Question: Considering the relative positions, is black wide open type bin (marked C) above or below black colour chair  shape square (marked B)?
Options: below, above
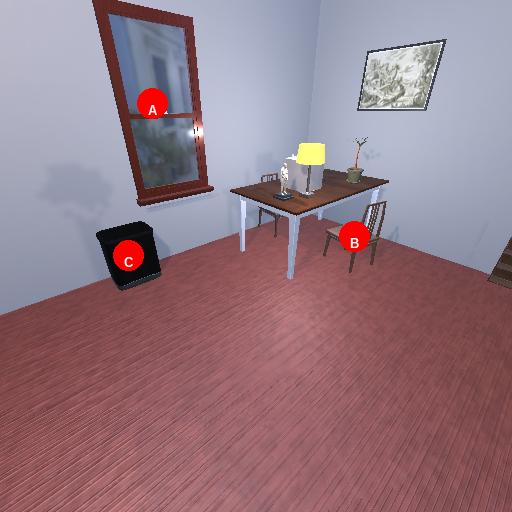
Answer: below